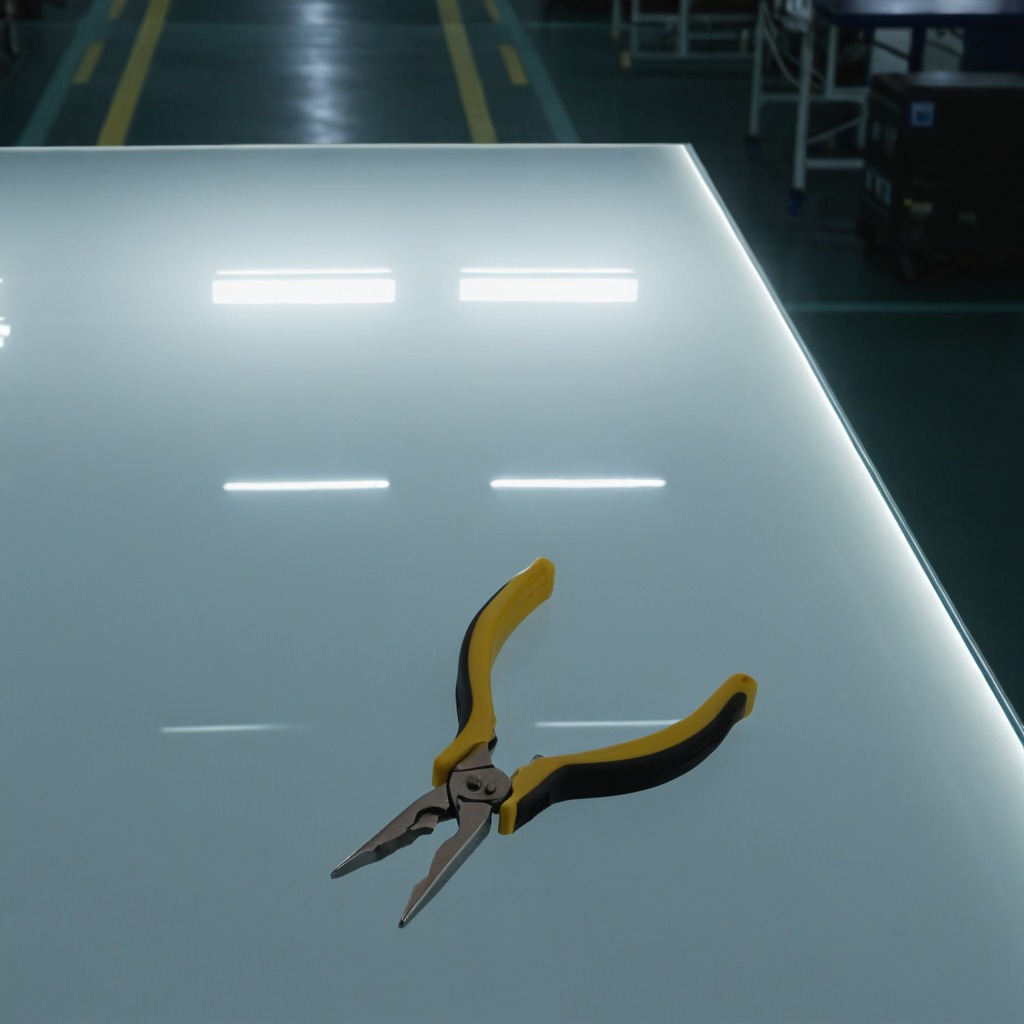
A plier lies on a high-gloss table in a ship maintenance bay industrial lighting.